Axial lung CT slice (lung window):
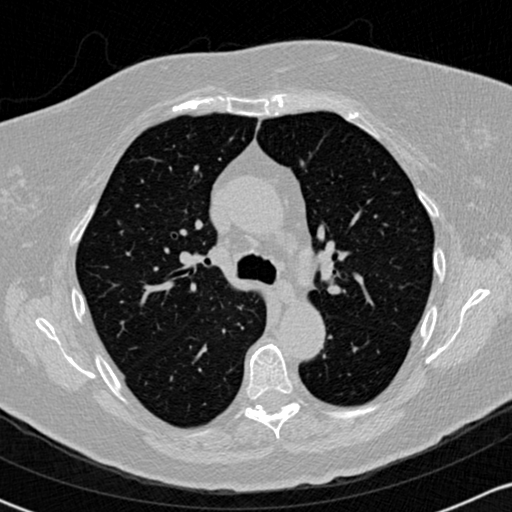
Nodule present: no